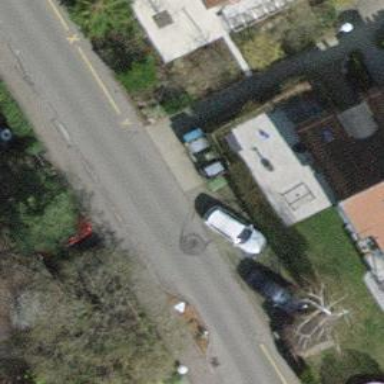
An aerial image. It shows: Kerb serving as barrier.